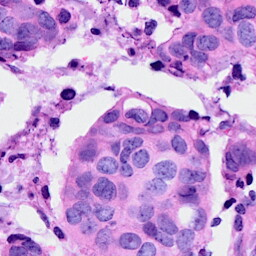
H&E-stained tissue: Breast